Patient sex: M
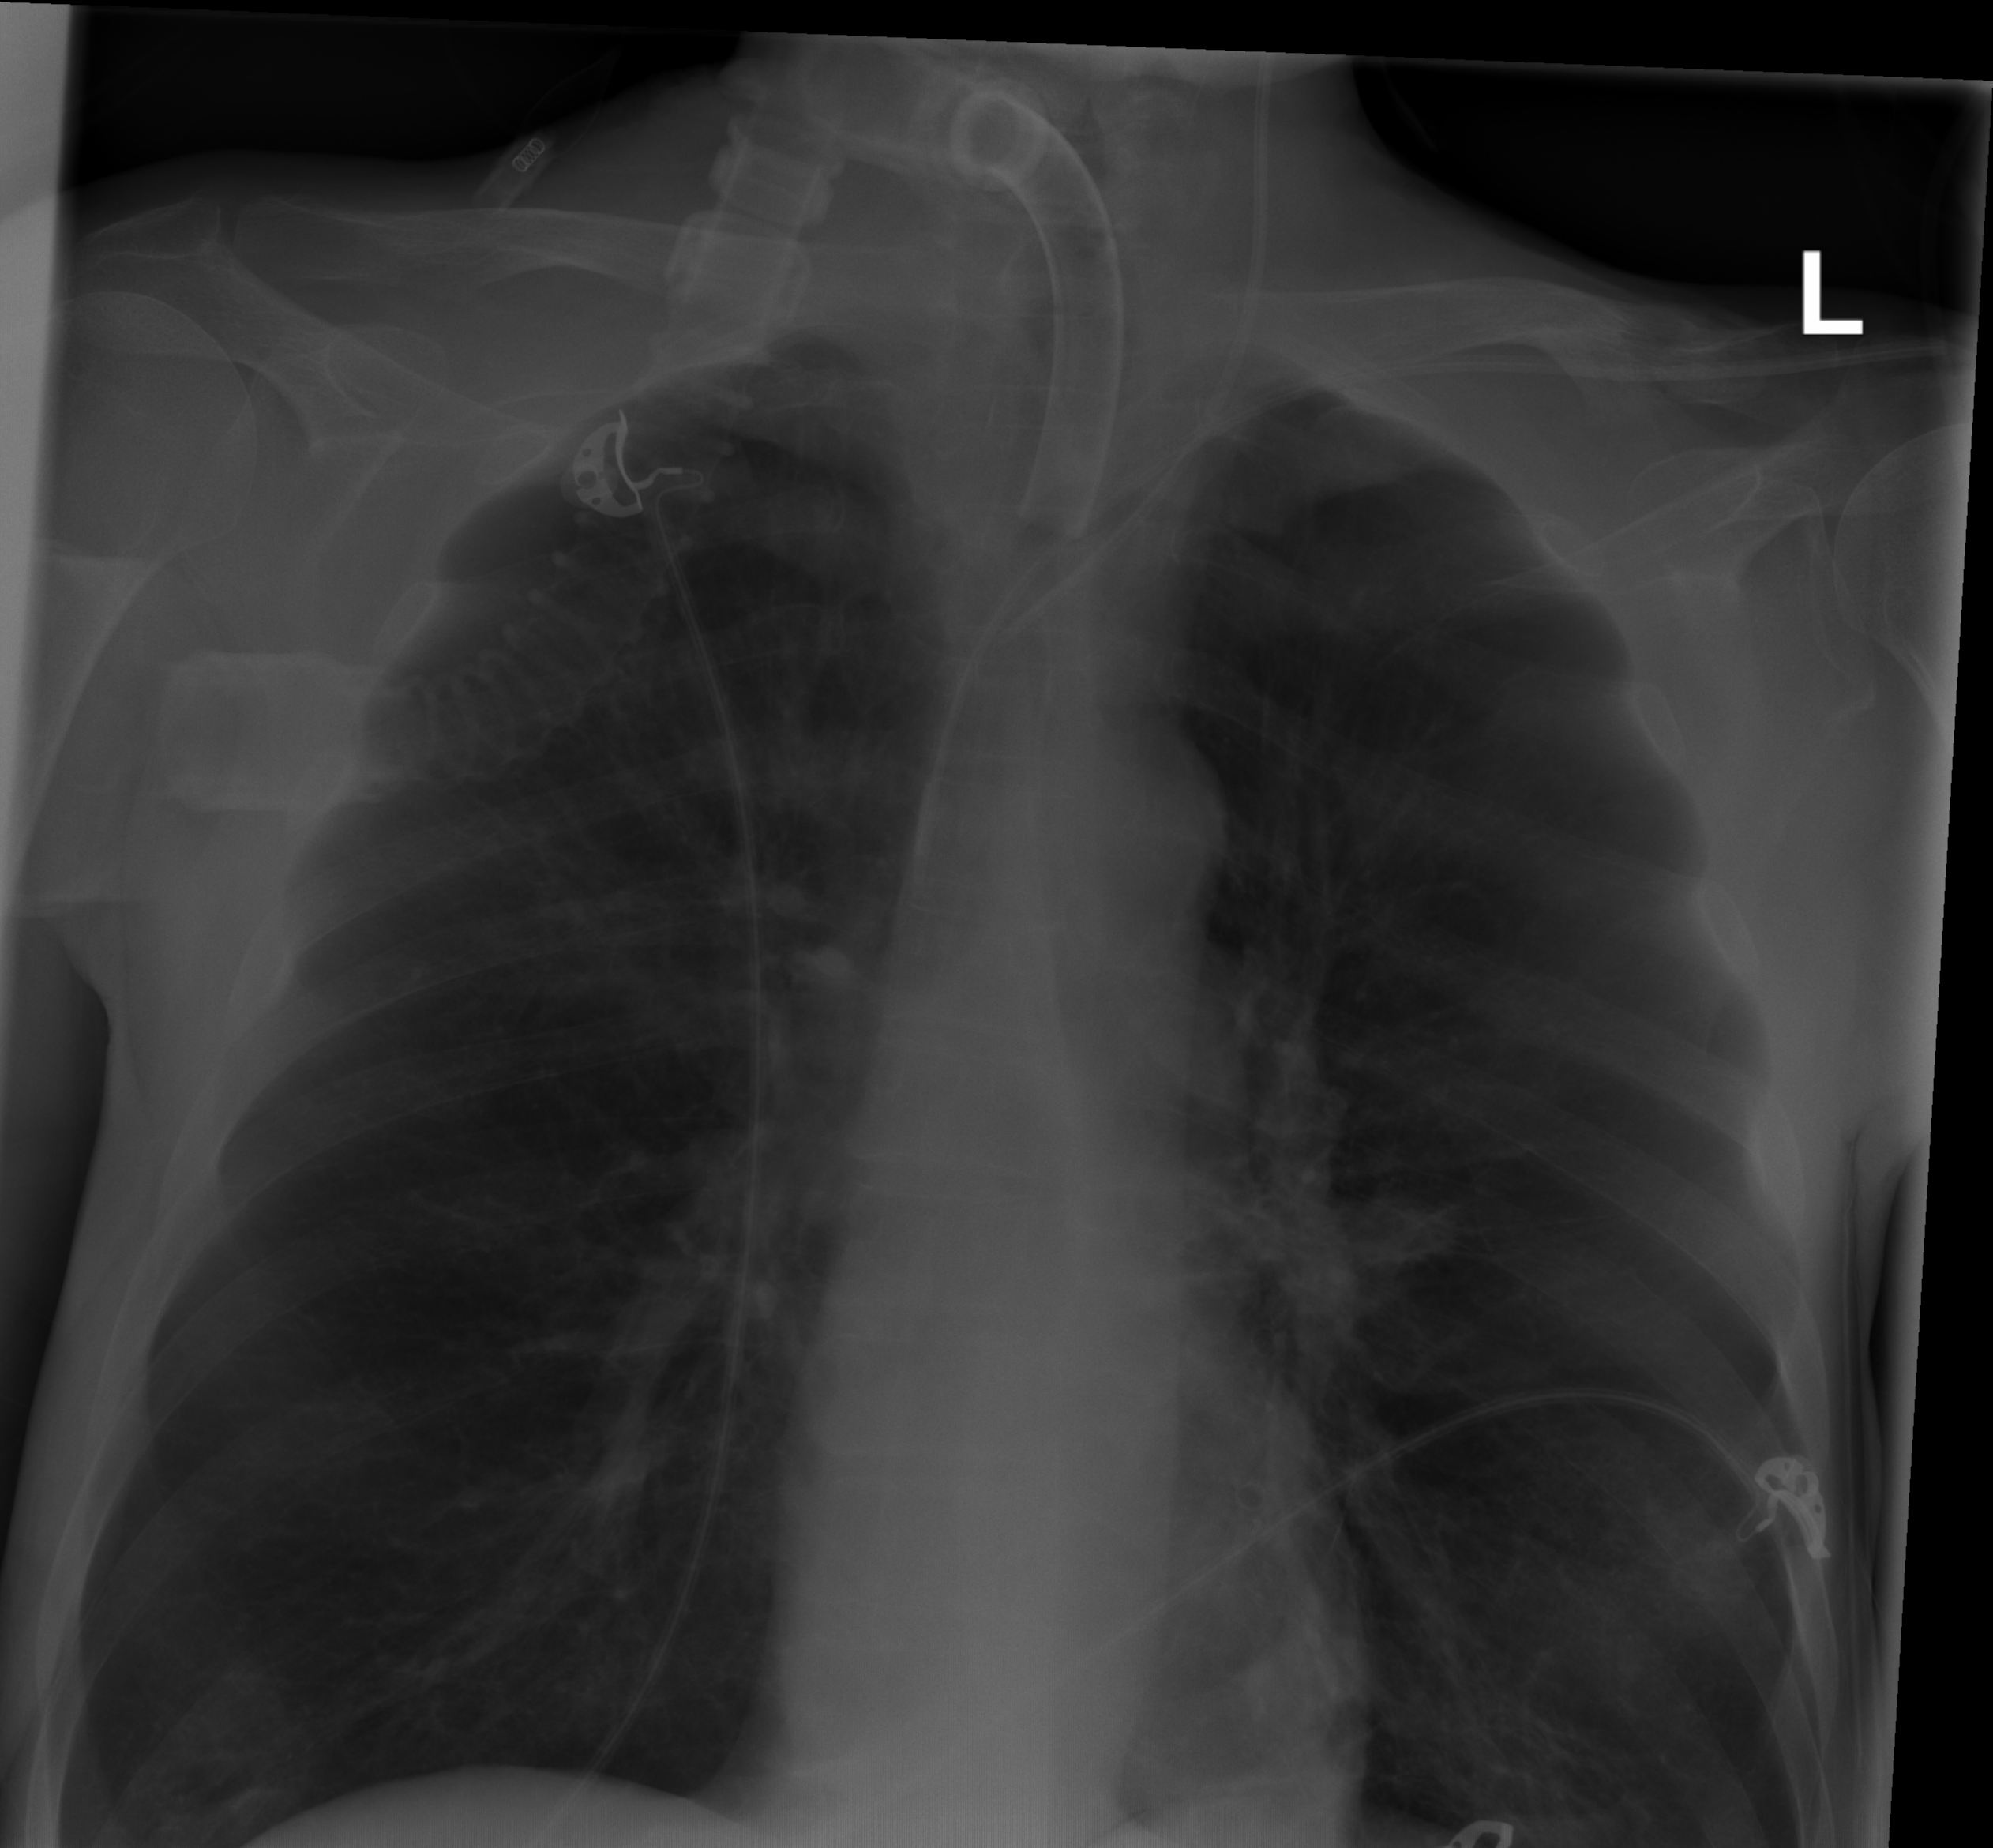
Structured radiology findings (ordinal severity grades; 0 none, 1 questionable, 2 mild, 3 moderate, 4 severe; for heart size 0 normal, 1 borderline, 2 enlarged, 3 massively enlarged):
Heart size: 0
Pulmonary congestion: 0
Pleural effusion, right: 0
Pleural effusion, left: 0
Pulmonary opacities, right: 0
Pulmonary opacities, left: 0
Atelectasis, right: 0
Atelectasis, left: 2